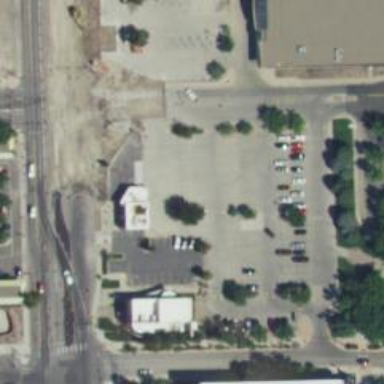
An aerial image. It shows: Parking space.